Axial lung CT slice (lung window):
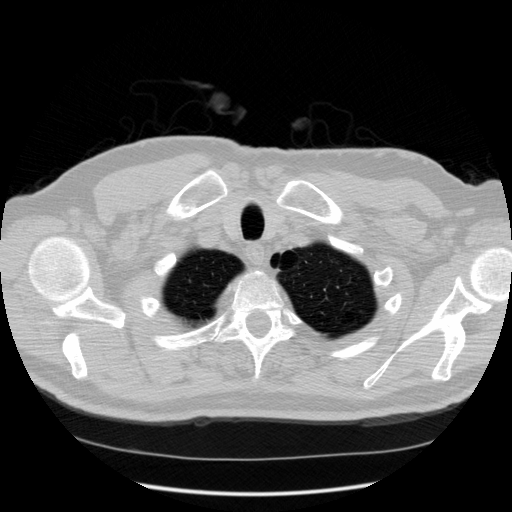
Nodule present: no